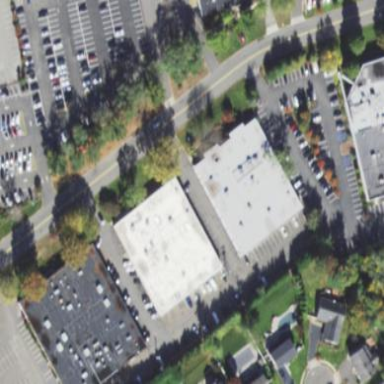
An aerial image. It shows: Commercial building.